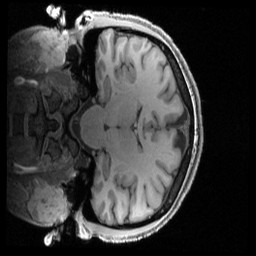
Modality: T1w
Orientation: coronal
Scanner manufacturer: siemens
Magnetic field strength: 3 T
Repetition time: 2.4 s
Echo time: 0.00222 s